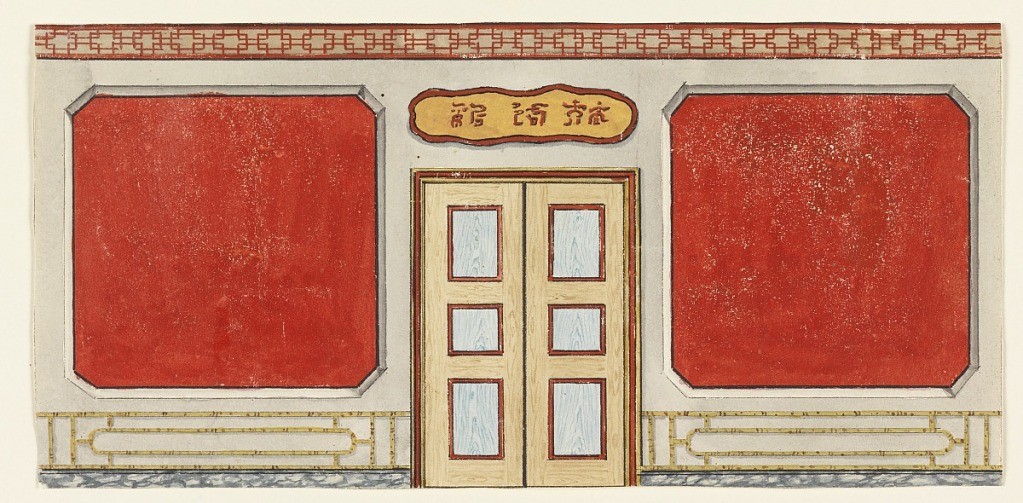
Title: Design for Wall with Doorway, probably for the Ante Room, Royal Pavilion, Brighton
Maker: Frederick Crace, English, 1779–1859
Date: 1802 or earlier
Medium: Brush and watercolor, pen and black ink, graphite on white wove paper
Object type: Drawing
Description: Elevation of a wall, with a doorway in the center. The walls to left and right have large panels painted in a solid color. The dado is in a bamboo design; the cornice a continuous band in a trellised pattern. Above the doorway an irregular field bearing Chinese characters.